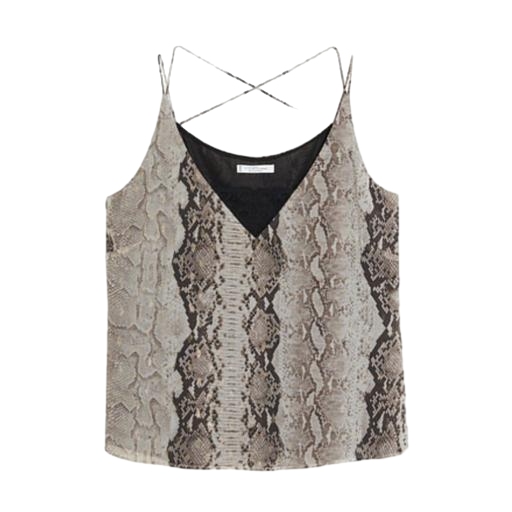
print strappy tank top, multicolor vila brown lace detail cami, black v-neck printed tank top, white background